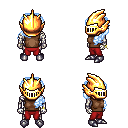
a pixel art fantasy rpg character, male body template, skeleton, brown sleeveless shirt, red pants, white cyan princess hairstyle, gold helm, bracelets, metal boots, four views (front, back, left, right), 2x2 character sprite sheet, small pixel art, hard edges, no anti-aliasing